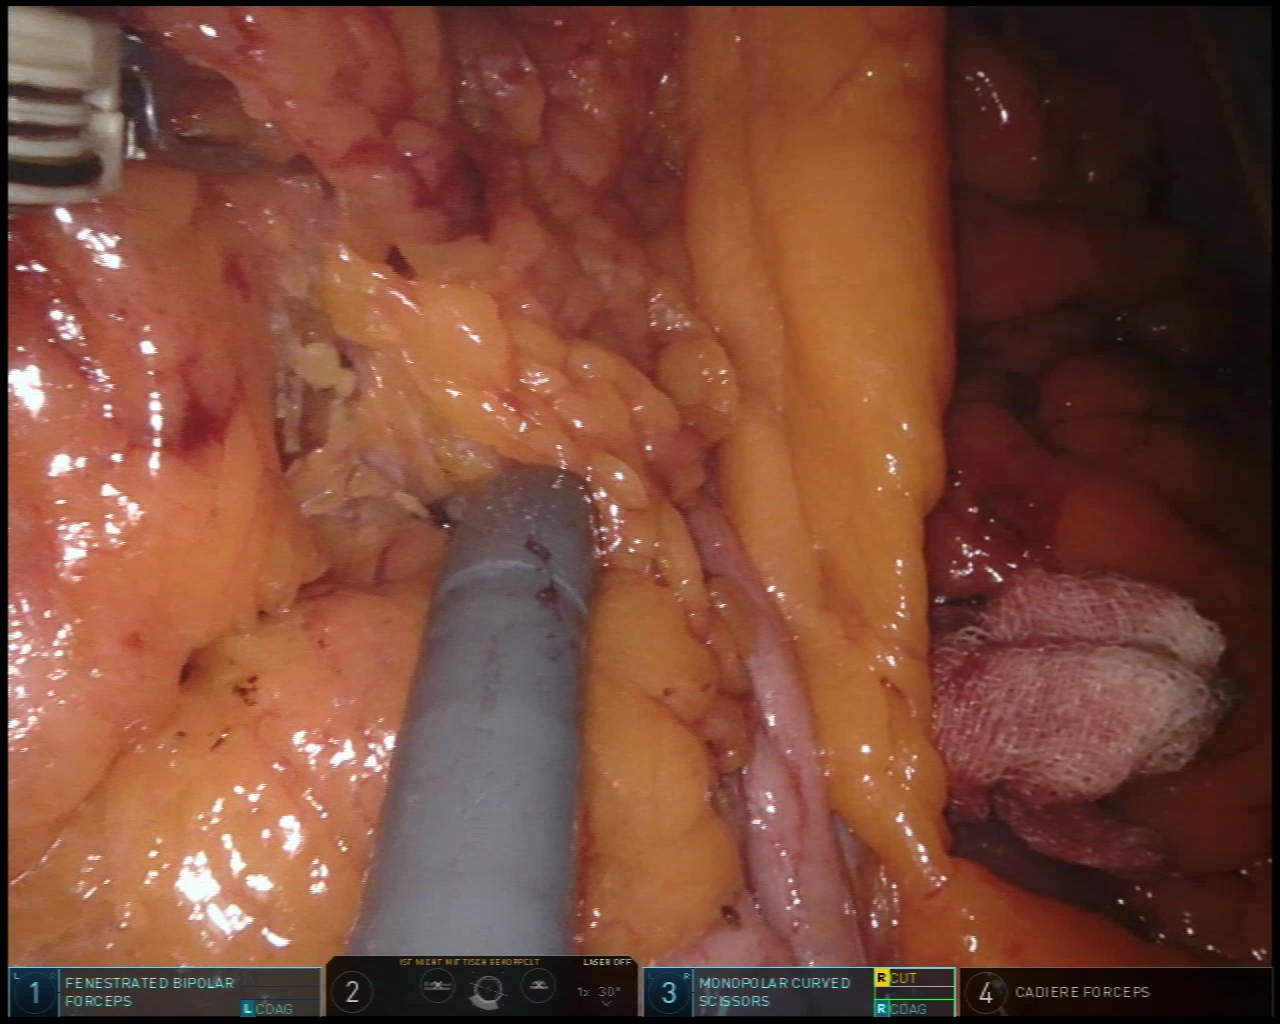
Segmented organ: colon
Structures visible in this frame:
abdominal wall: no
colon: yes
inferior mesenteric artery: no
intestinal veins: no
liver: no
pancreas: no
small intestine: no
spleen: no
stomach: no
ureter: no
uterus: no
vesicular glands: no